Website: home-depot
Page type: review-order
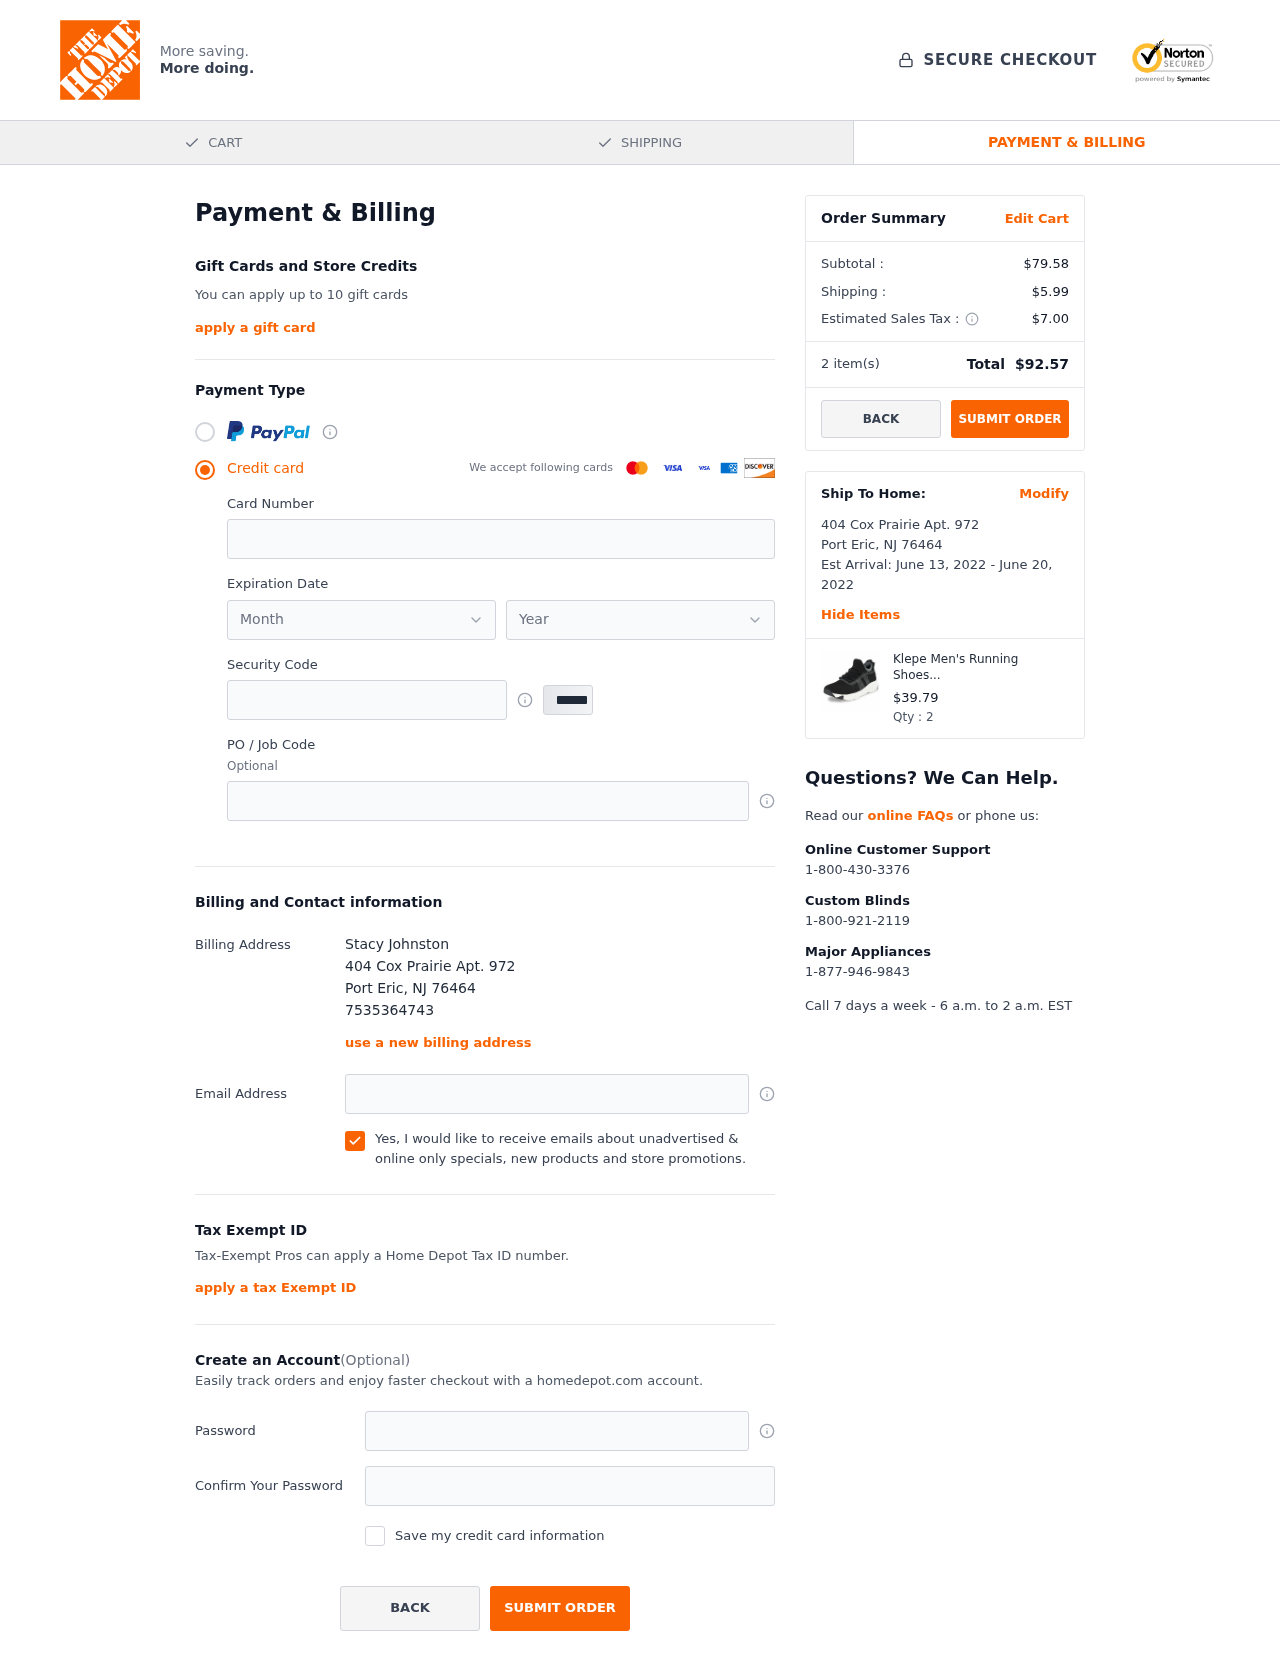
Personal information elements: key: PII_CARD_EXPIRY_MONTH
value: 05
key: PII_CARD_EXPIRY_YEAR
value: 27
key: PII_CITY
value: Port Eric
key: PII_FULLNAME
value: Stacy Johnston
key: PII_PHONE
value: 7535364743
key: PII_POSTCODE
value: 76464
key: PII_STATE_ABBR
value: NJ
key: PII_STREET
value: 404 Cox Prairie Apt. 972
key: PII_CARD_NUMBER
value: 5581 0430 4808 6934
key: PII_CARD_CVV
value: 451
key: PII_EMAIL
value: stacy_johnston@hotmail.com
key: PII_STREET2
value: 404 Cox Prairie Apt. 972
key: PII_POSTCODE2
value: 76464
Product elements: key: PRODUCT1_NAME
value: Klepe Men's Running Shoes-8 UK (40 EU) (7 US) (KP031/BLK)
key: PRODUCT1_PRICE
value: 39.79
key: PRODUCT1_QUANTITY
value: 2
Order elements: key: ORDER_SUBTOTAL
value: $79.58
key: ORDER_SHIPPING_COST
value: $5.99
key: ORDER_TAX
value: $7.00
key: ORDER_NUM_ITEMS
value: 2
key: ORDER_TOTAL
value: $92.57
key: ORDER_SHIPPING_DATE
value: June 13, 2022
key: ORDER_DELIVERY_DATE
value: June 20, 2022